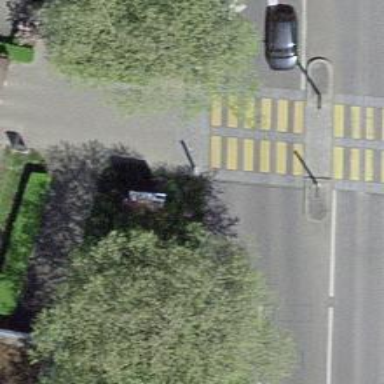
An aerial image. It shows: Kerb serving as barrier.